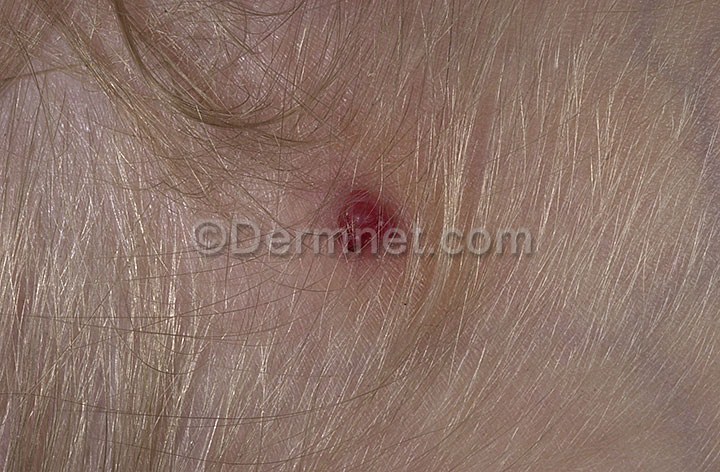
Disease: Vascular Tumors